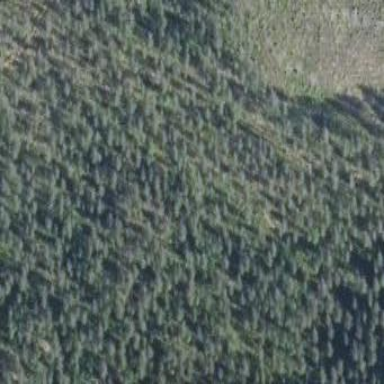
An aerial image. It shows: Woodland consisting mainly of needle-leaved trees.